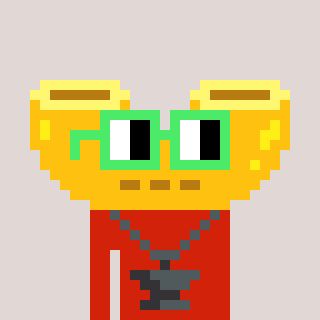
a pixel art character with square light green glasses, a macaroni-shaped head and a red-colored body on a warm background